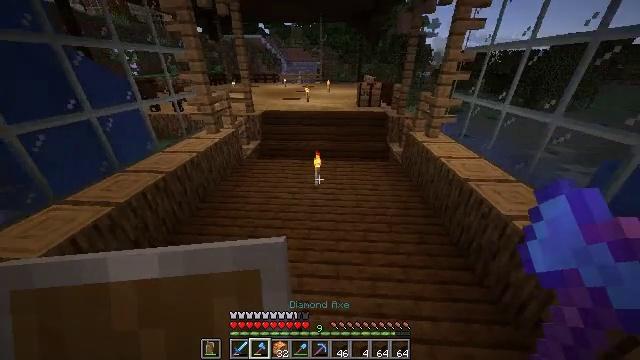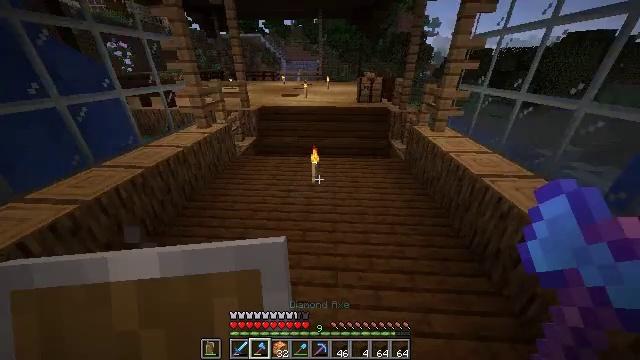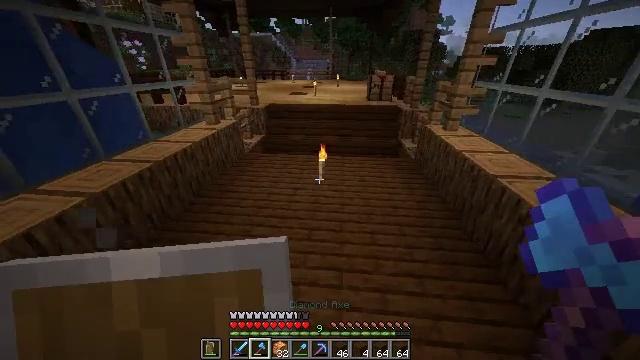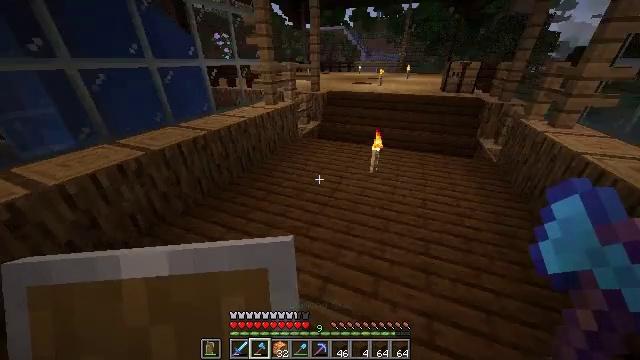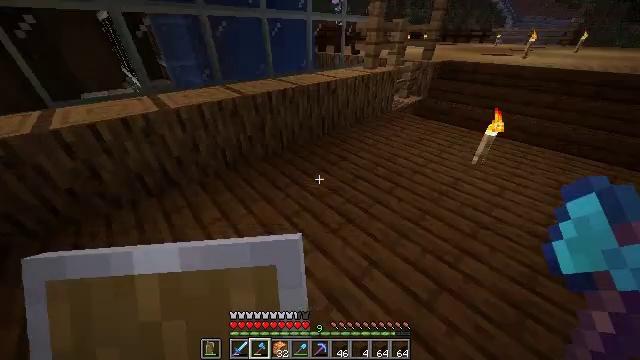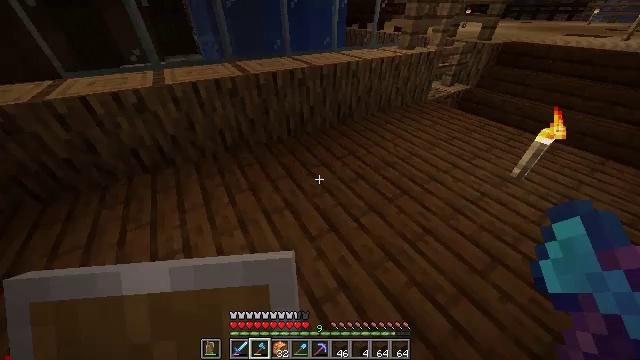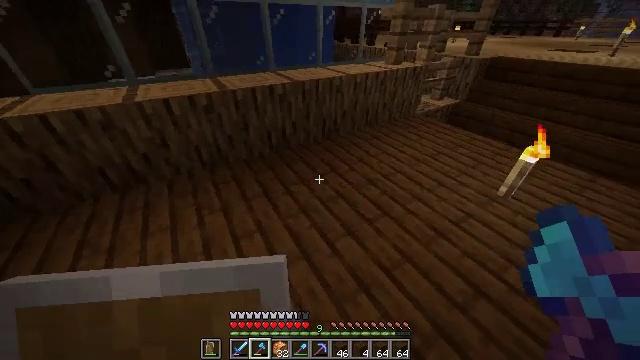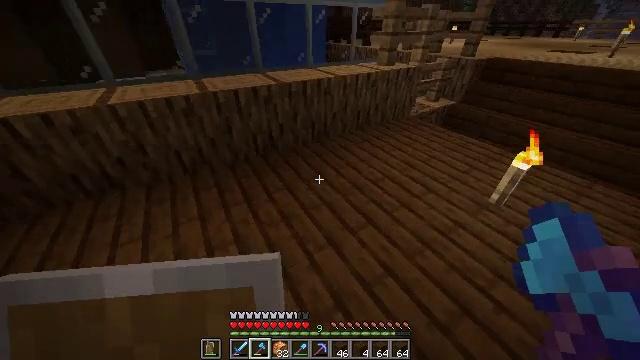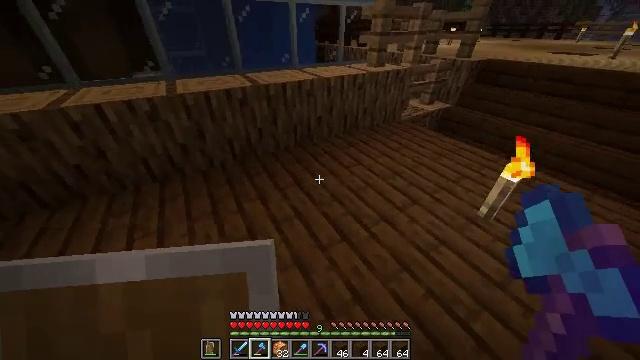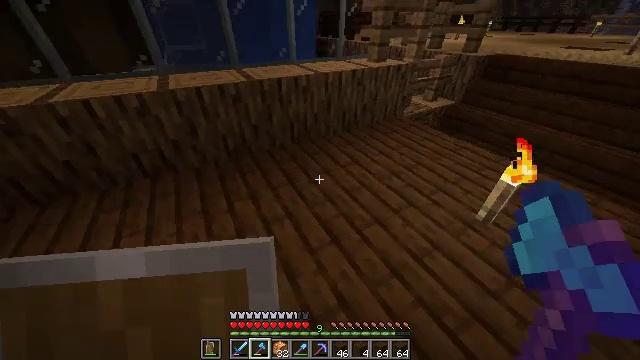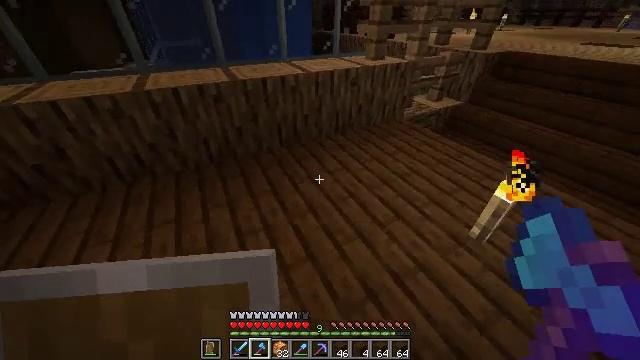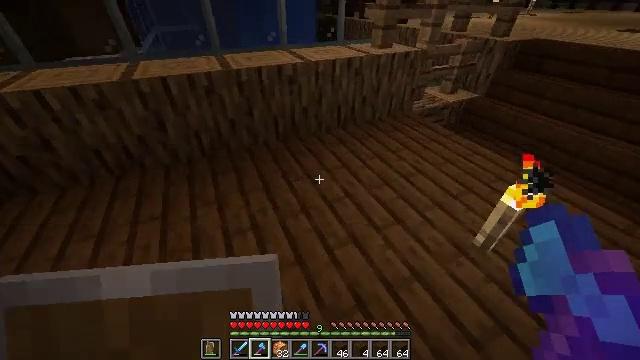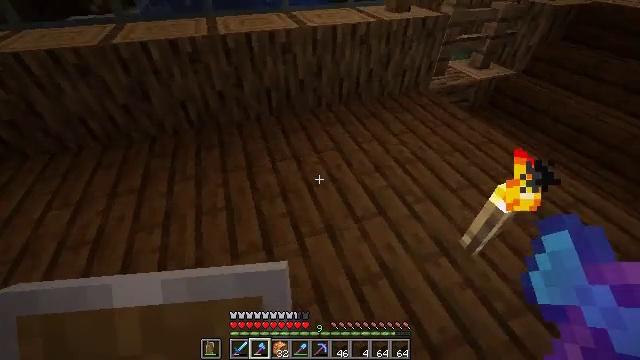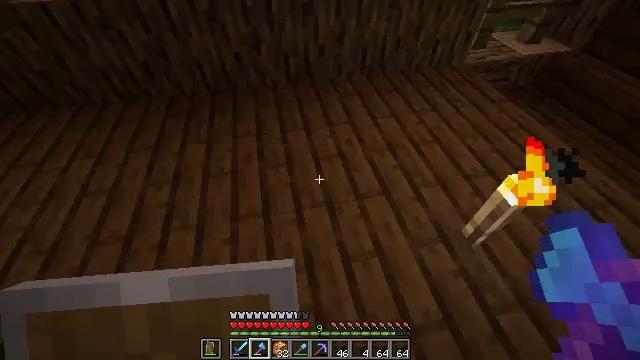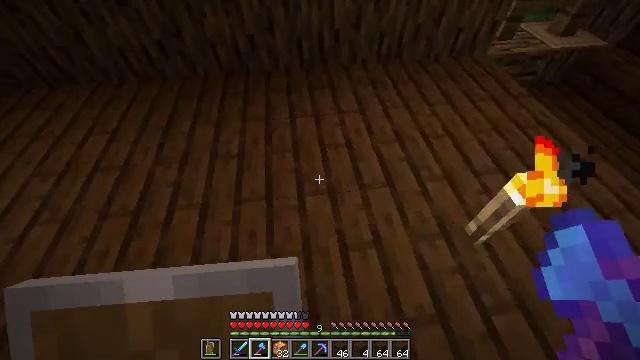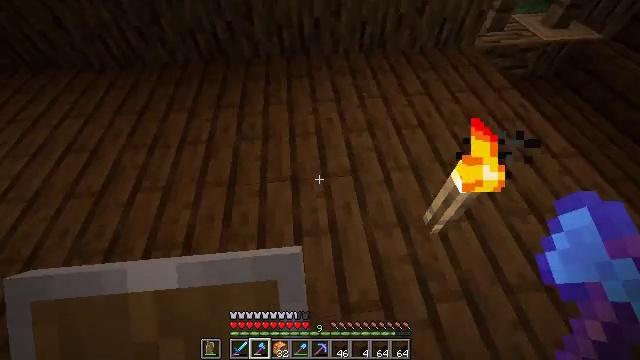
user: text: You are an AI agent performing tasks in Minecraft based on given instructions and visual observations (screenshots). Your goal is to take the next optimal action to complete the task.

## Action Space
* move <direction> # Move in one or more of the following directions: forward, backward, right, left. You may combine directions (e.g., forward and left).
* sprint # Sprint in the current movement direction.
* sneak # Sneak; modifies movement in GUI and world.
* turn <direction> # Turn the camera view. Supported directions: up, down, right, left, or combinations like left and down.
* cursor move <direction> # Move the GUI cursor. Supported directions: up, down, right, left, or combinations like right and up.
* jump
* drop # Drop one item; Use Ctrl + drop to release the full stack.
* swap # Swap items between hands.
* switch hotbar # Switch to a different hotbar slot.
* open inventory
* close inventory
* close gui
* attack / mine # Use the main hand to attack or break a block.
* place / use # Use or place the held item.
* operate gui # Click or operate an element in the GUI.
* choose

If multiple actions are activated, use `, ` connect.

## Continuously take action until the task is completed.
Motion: motion action
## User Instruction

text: Mine dark oak slab.
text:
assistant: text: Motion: move forward and move right
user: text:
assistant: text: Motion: move forward and move right, turn left
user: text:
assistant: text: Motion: move forward and move right, turn left
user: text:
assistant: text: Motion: move forward and move right, turn left and down
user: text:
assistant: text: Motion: move forward and move right, turn left and down
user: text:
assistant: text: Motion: move forward and move right, turn up
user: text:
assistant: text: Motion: move forward and move right
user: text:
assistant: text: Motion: move forward and move right
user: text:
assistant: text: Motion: move right, turn left and down
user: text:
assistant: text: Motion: move right, turn left
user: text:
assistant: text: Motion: move right, turn left and down
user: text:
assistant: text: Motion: move right, turn left and down
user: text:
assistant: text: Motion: move right, turn left and down
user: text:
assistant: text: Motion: move right, turn left and down
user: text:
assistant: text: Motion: move right, turn left and down
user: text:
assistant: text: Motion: move right, turn left and down
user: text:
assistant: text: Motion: move right, turn left and down
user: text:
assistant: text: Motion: move right, turn left and down
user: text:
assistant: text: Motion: move left, turn left
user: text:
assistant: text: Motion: move left
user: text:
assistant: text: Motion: no_op
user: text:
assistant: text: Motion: turn right
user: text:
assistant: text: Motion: turn right and up
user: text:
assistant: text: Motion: no_op
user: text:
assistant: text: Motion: no_op
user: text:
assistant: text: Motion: turn right and down
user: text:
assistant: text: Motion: turn right
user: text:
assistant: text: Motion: attack / mine
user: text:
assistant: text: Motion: attack / mine
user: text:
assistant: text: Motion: attack / mine